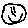
Label: smiley face